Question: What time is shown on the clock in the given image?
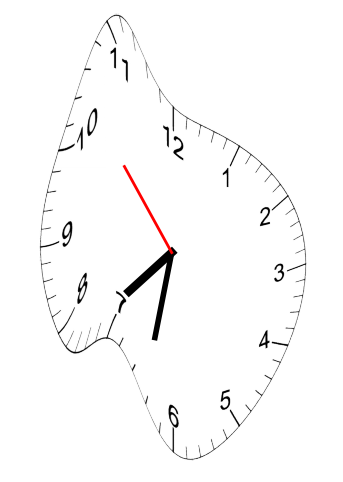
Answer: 07:31:53